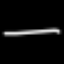
Label: line